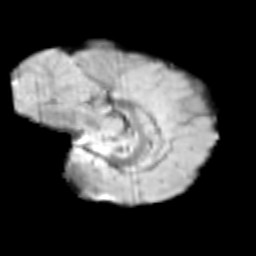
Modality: T2w
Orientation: sagittal
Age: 9
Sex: female
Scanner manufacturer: siemens
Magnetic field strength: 3 T
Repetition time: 3.8 s
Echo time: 0.07 s